Question: I am unable to see the top most views under ScrollView.
I had placed the scrollview under Relative layout. ScrollView has a child layout i.e. Linear layout which has some series of buttons.
Problem is that i am unable to see the top most views which are present in the ScrollView.
Below is the layout xml code.
'''
<?xml version="1.0" encoding="utf-8"?>
<LinearLayout xmlns:android="http://schemas.android.com/apk/res/android"
android:layout_width="fill_parent"
android:layout_height="fill_parent"
android:background="#217d27"
android:orientation="vertical" >
<RelativeLayout
android:layout_width="fill_parent"
android:layout_height="wrap_content"
android:layout_marginTop="5dp" >
<Button
android:layout_width="wrap_content"
android:layout_height="wrap_content"
android:layout_alignParentLeft="true"
android:layout_centerVertical="true"
android:layout_marginLeft="10dp"
android:onClick="backPressed"
android:text="Back"
android:textColor="#000" />
<TextView
android:layout_width="fill_parent"
android:layout_height="wrap_content"
android:layout_centerVertical="true"
android:gravity="center"
android:text="Heading Text"
android:textColor="#fff"
android:textSize="20sp" />
<Button
android:layout_width="wrap_content"
android:layout_height="wrap_content"
android:layout_alignParentRight="true"
android:layout_centerVertical="true"
android:layout_marginRight="10dp"
android:onClick="homeButtonClicked"
android:text="Home"
android:textColor="#000" />
</RelativeLayout>
<ScrollView
android:layout_width="fill_parent"
android:layout_height="wrap_content"
android:fadingEdge="none"
android:fillViewport="true" >
<LinearLayout
android:layout_width="fill_parent"
android:layout_height="wrap_content"
android:layout_gravity="center"
android:background="#fff"
android:orientation="vertical" >
<Button
android:layout_width="200dp"
android:layout_height="wrap_content"
android:layout_gravity="center"
android:text="Button 1"
android:textColor="@color/black" />
<Button
android:layout_width="200dp"
android:layout_height="wrap_content"
android:layout_gravity="center"
android:layout_marginTop="10dp"
android:text="Button 2"
android:textColor="@color/black" />
<Button
android:layout_width="200dp"
android:layout_height="wrap_content"
android:layout_gravity="center"
android:layout_marginTop="10dp"
android:text="Button 3"
android:textColor="@color/black" />
<Button
android:layout_width="200dp"
android:layout_height="wrap_content"
android:layout_gravity="center"
android:layout_marginTop="10dp"
android:text="Button 4"
android:textColor="@color/black" />
<Button
android:layout_width="200dp"
android:layout_height="wrap_content"
android:layout_gravity="center"
android:layout_marginTop="10dp"
android:text="Button 5"
android:textColor="@color/black" />
<Button
android:layout_width="200dp"
android:layout_height="wrap_content"
android:layout_gravity="center"
android:layout_marginTop="10dp"
android:text="Button 6"
android:textColor="@color/black" />
<Button
android:layout_width="200dp"
android:layout_height="wrap_content"
android:layout_gravity="center"
android:layout_marginTop="10dp"
android:text="Button 7"
android:textColor="@color/black" />
<Button
android:layout_width="200dp"
android:layout_height="wrap_content"
android:layout_gravity="center"
android:layout_marginTop="10dp"
android:text="Button 8"
android:textColor="@color/black" />
<Button
android:layout_width="200dp"
android:layout_height="wrap_content"
android:layout_gravity="center"
android:layout_marginTop="10dp"
android:text="Button 9"
android:textColor="@color/black" />
<Button
android:layout_width="200dp"
android:layout_height="wrap_content"
android:layout_gravity="center"
android:layout_marginTop="10dp"
android:text="Button 10"
android:textColor="@color/black" />
<Button
android:layout_width="200dp"
android:layout_height="wrap_content"
android:layout_gravity="center"
android:layout_marginTop="10dp"
android:text="Button 11"
android:textColor="@color/black" />
<Button
android:layout_width="200dp"
android:layout_height="wrap_content"
android:layout_gravity="center"
android:layout_marginTop="10dp"
android:text="Button 12"
android:textColor="@color/black" />
</LinearLayout>
</ScrollView>
</LinearLayout>
'''
Please see the screen shot for reference.

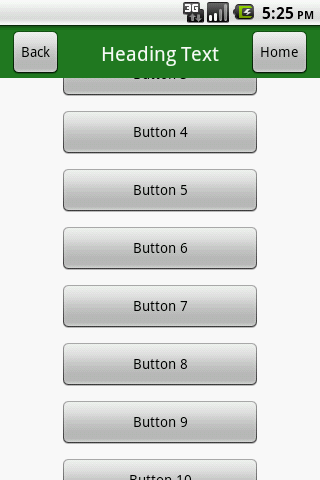
Answer: just remove this line in linear layout which is direct child of scroll view
android:layout_gravity="center" try this code which is updated
'''
<?xml version="1.0" encoding="utf-8"?>
<LinearLayout xmlns:android="http://schemas.android.com/apk/res/android"
android:layout_width="fill_parent"
android:layout_height="fill_parent"
android:background="#217d27"
android:orientation="vertical" >
<RelativeLayout
android:layout_width="fill_parent"
android:layout_height="wrap_content"
android:layout_marginTop="5dp" >
<Button
android:layout_width="wrap_content"
android:layout_height="wrap_content"
android:layout_alignParentLeft="true"
android:layout_centerVertical="true"
android:layout_marginLeft="10dp"
android:onClick="backPressed"
android:text="Back"
android:textColor="#000" />
<TextView
android:layout_width="fill_parent"
android:layout_height="wrap_content"
android:layout_centerVertical="true"
android:gravity="center"
android:text="Heading Text"
android:textColor="#fff"
android:textSize="20sp" />
<Button
android:layout_width="wrap_content"
android:layout_height="wrap_content"
android:layout_alignParentRight="true"
android:layout_centerVertical="true"
android:layout_marginRight="10dp"
android:onClick="homeButtonClicked"
android:text="Home"
android:textColor="#000" />
</RelativeLayout>
<ScrollView
android:layout_width="fill_parent"
android:layout_height="wrap_content"
android:fadingEdge="none"
android:fillViewport="true" >
<LinearLayout
android:layout_width="fill_parent"
android:layout_height="wrap_content"
android:background="#fff"
android:orientation="vertical" >
<Button
android:layout_width="200dp"
android:layout_height="wrap_content"
android:layout_gravity="center"
android:text="Button 1"
android:textColor="@color/black" />
<Button
android:layout_width="200dp"
android:layout_height="wrap_content"
android:layout_gravity="center"
android:layout_marginTop="10dp"
android:text="Button 2"
android:textColor="@color/black" />
<Button
android:layout_width="200dp"
android:layout_height="wrap_content"
android:layout_gravity="center"
android:layout_marginTop="10dp"
android:text="Button 3"
android:textColor="@color/black" />
<Button
android:layout_width="200dp"
android:layout_height="wrap_content"
android:layout_gravity="center"
android:layout_marginTop="10dp"
android:text="Button 4"
android:textColor="@color/black" />
<Button
android:layout_width="200dp"
android:layout_height="wrap_content"
android:layout_gravity="center"
android:layout_marginTop="10dp"
android:text="Button 5"
android:textColor="@color/black" />
<Button
android:layout_width="200dp"
android:layout_height="wrap_content"
android:layout_gravity="center"
android:layout_marginTop="10dp"
android:text="Button 6"
android:textColor="@color/black" />
<Button
android:layout_width="200dp"
android:layout_height="wrap_content"
android:layout_gravity="center"
android:layout_marginTop="10dp"
android:text="Button 7"
android:textColor="@color/black" />
<Button
android:layout_width="200dp"
android:layout_height="wrap_content"
android:layout_gravity="center"
android:layout_marginTop="10dp"
android:text="Button 8"
android:textColor="@color/black" />
<Button
android:layout_width="200dp"
android:layout_height="wrap_content"
android:layout_gravity="center"
android:layout_marginTop="10dp"
android:text="Button 9"
android:textColor="@color/black" />
<Button
android:layout_width="200dp"
android:layout_height="wrap_content"
android:layout_gravity="center"
android:layout_marginTop="10dp"
android:text="Button 10"
android:textColor="@color/black" />
<Button
android:layout_width="200dp"
android:layout_height="wrap_content"
android:layout_gravity="center"
android:layout_marginTop="10dp"
android:text="Button 11"
android:textColor="@color/black" />
<Button
android:layout_width="200dp"
android:layout_height="wrap_content"
android:layout_gravity="center"
android:layout_marginTop="10dp"
android:text="Button 12"
android:textColor="@color/black" />
</LinearLayout>
</ScrollView>
</LinearLayout>
'''